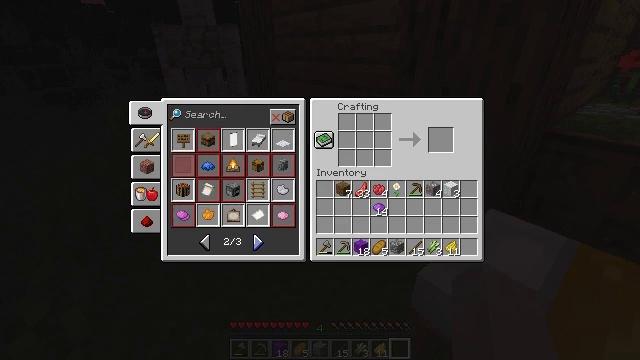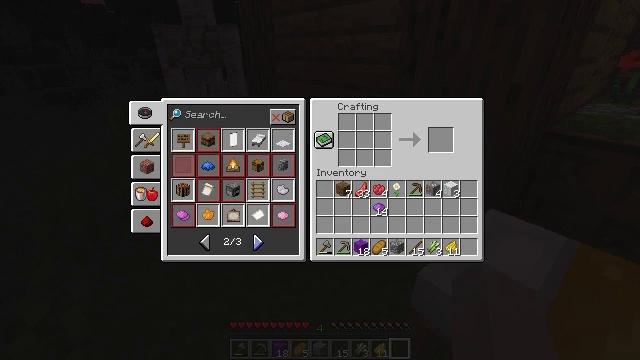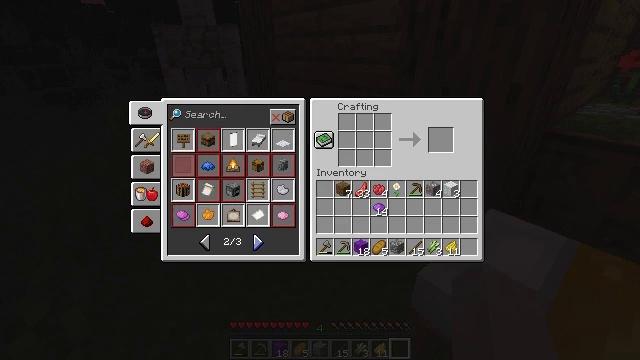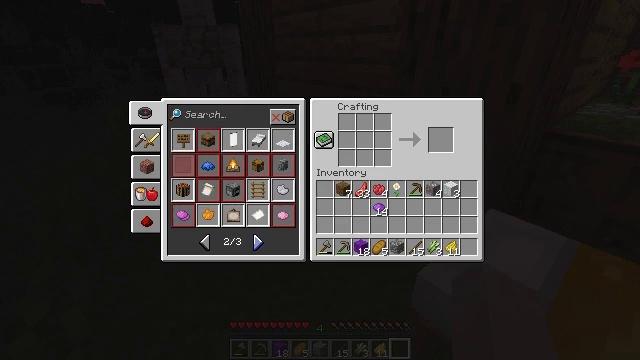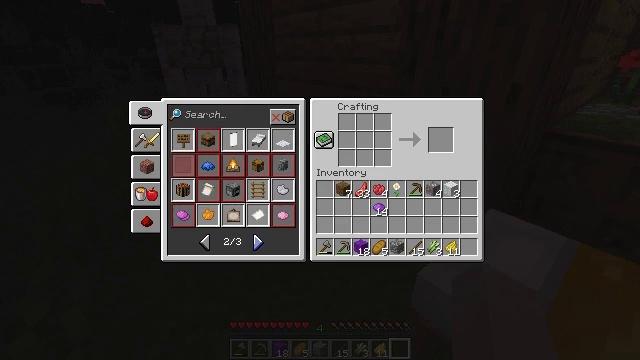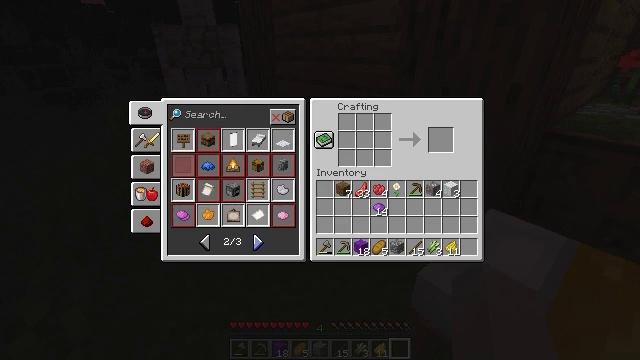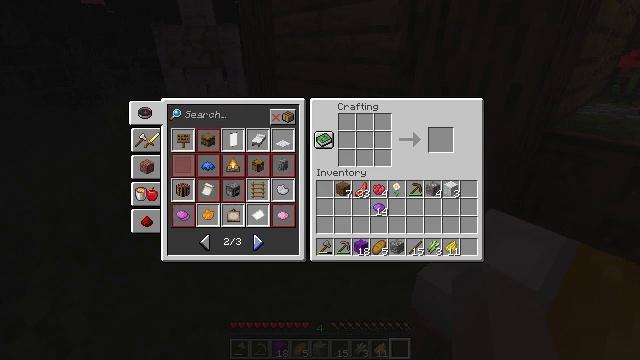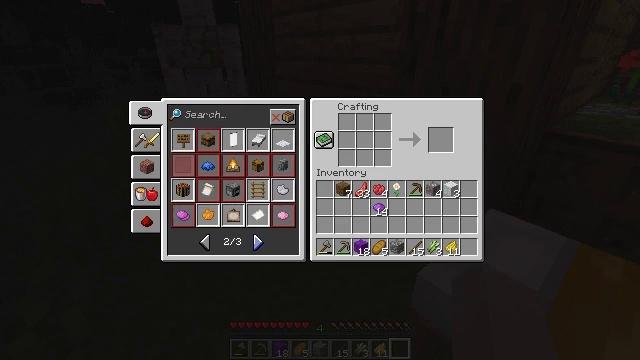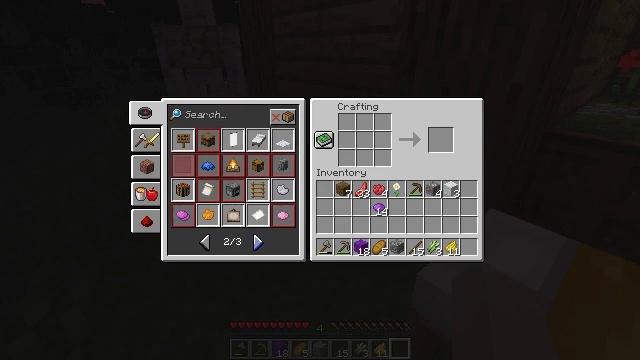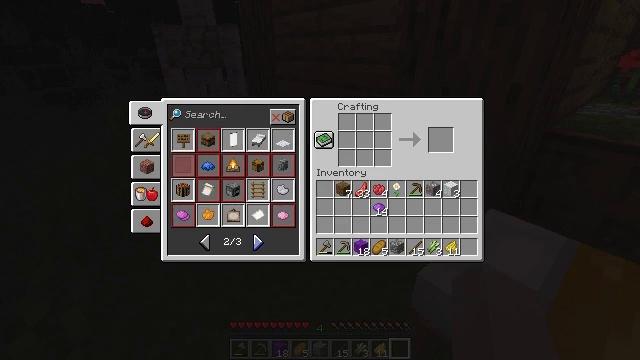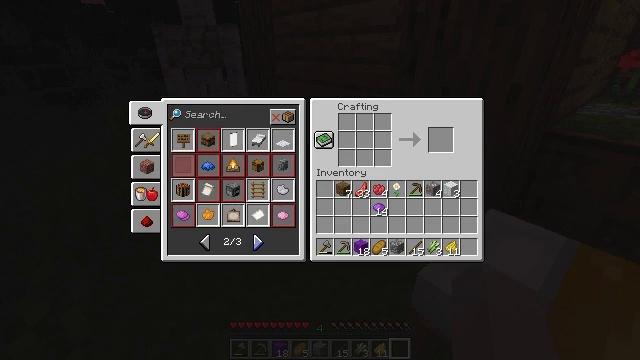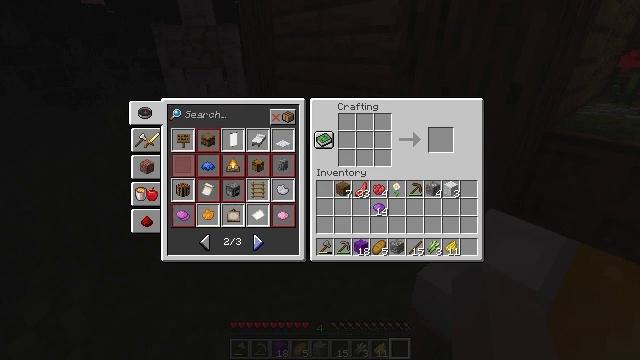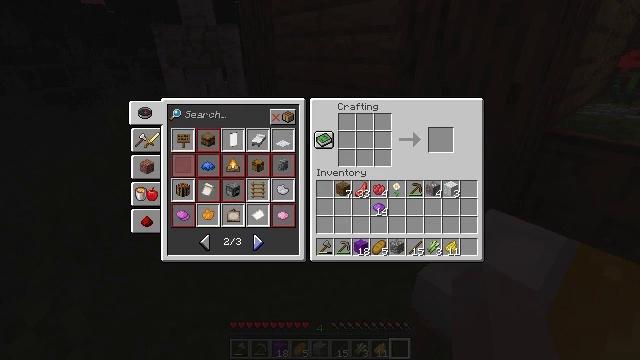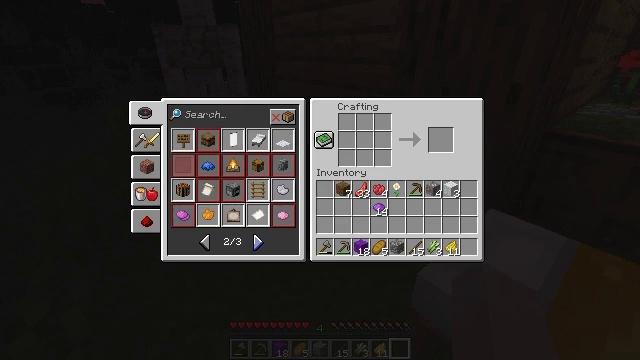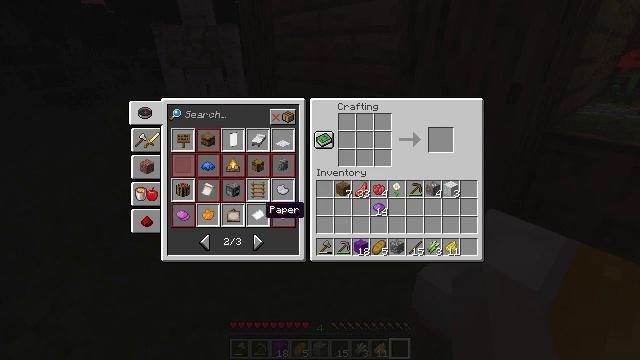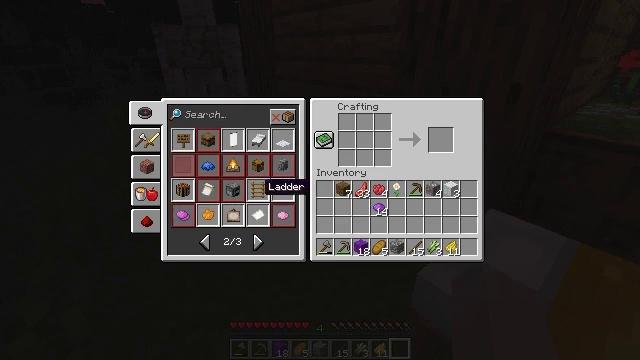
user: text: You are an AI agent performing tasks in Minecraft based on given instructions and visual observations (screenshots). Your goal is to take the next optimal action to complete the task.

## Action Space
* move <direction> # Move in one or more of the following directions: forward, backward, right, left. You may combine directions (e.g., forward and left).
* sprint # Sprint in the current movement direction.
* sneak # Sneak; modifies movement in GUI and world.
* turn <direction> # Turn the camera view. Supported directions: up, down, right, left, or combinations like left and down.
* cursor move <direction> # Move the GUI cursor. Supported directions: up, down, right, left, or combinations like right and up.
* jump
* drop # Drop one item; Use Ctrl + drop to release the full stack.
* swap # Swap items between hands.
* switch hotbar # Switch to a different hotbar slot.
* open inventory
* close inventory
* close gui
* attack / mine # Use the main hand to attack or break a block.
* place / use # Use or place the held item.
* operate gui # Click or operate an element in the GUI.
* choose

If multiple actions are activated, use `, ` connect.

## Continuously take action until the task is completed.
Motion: motion action
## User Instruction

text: Open the crafting table to make a purple banner.
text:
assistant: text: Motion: no_op
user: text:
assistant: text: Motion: no_op
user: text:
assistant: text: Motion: no_op
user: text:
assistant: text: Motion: no_op
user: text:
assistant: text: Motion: no_op
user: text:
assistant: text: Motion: no_op
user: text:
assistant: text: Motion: no_op
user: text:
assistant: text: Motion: no_op
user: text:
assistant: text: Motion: no_op
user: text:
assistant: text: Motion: no_op
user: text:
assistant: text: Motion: no_op
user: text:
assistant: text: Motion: no_op
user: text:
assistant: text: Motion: no_op
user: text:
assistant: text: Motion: cursor move up
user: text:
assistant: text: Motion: cursor move up
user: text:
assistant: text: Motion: cursor move up
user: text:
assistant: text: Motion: cursor move up
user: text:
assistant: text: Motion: no_op
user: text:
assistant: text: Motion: no_op
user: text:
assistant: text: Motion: no_op
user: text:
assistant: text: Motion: no_op
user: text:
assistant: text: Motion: no_op
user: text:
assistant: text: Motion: cursor move up
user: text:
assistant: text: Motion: cursor move up
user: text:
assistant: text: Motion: no_op
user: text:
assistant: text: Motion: no_op
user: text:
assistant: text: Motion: no_op
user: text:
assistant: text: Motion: no_op
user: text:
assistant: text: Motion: sneak
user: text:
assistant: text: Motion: sneak